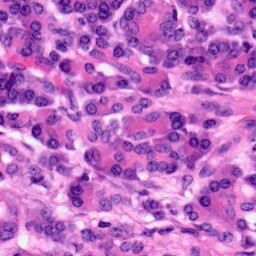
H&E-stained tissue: Pancreatic